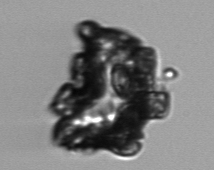
Label: Delphineis